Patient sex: M
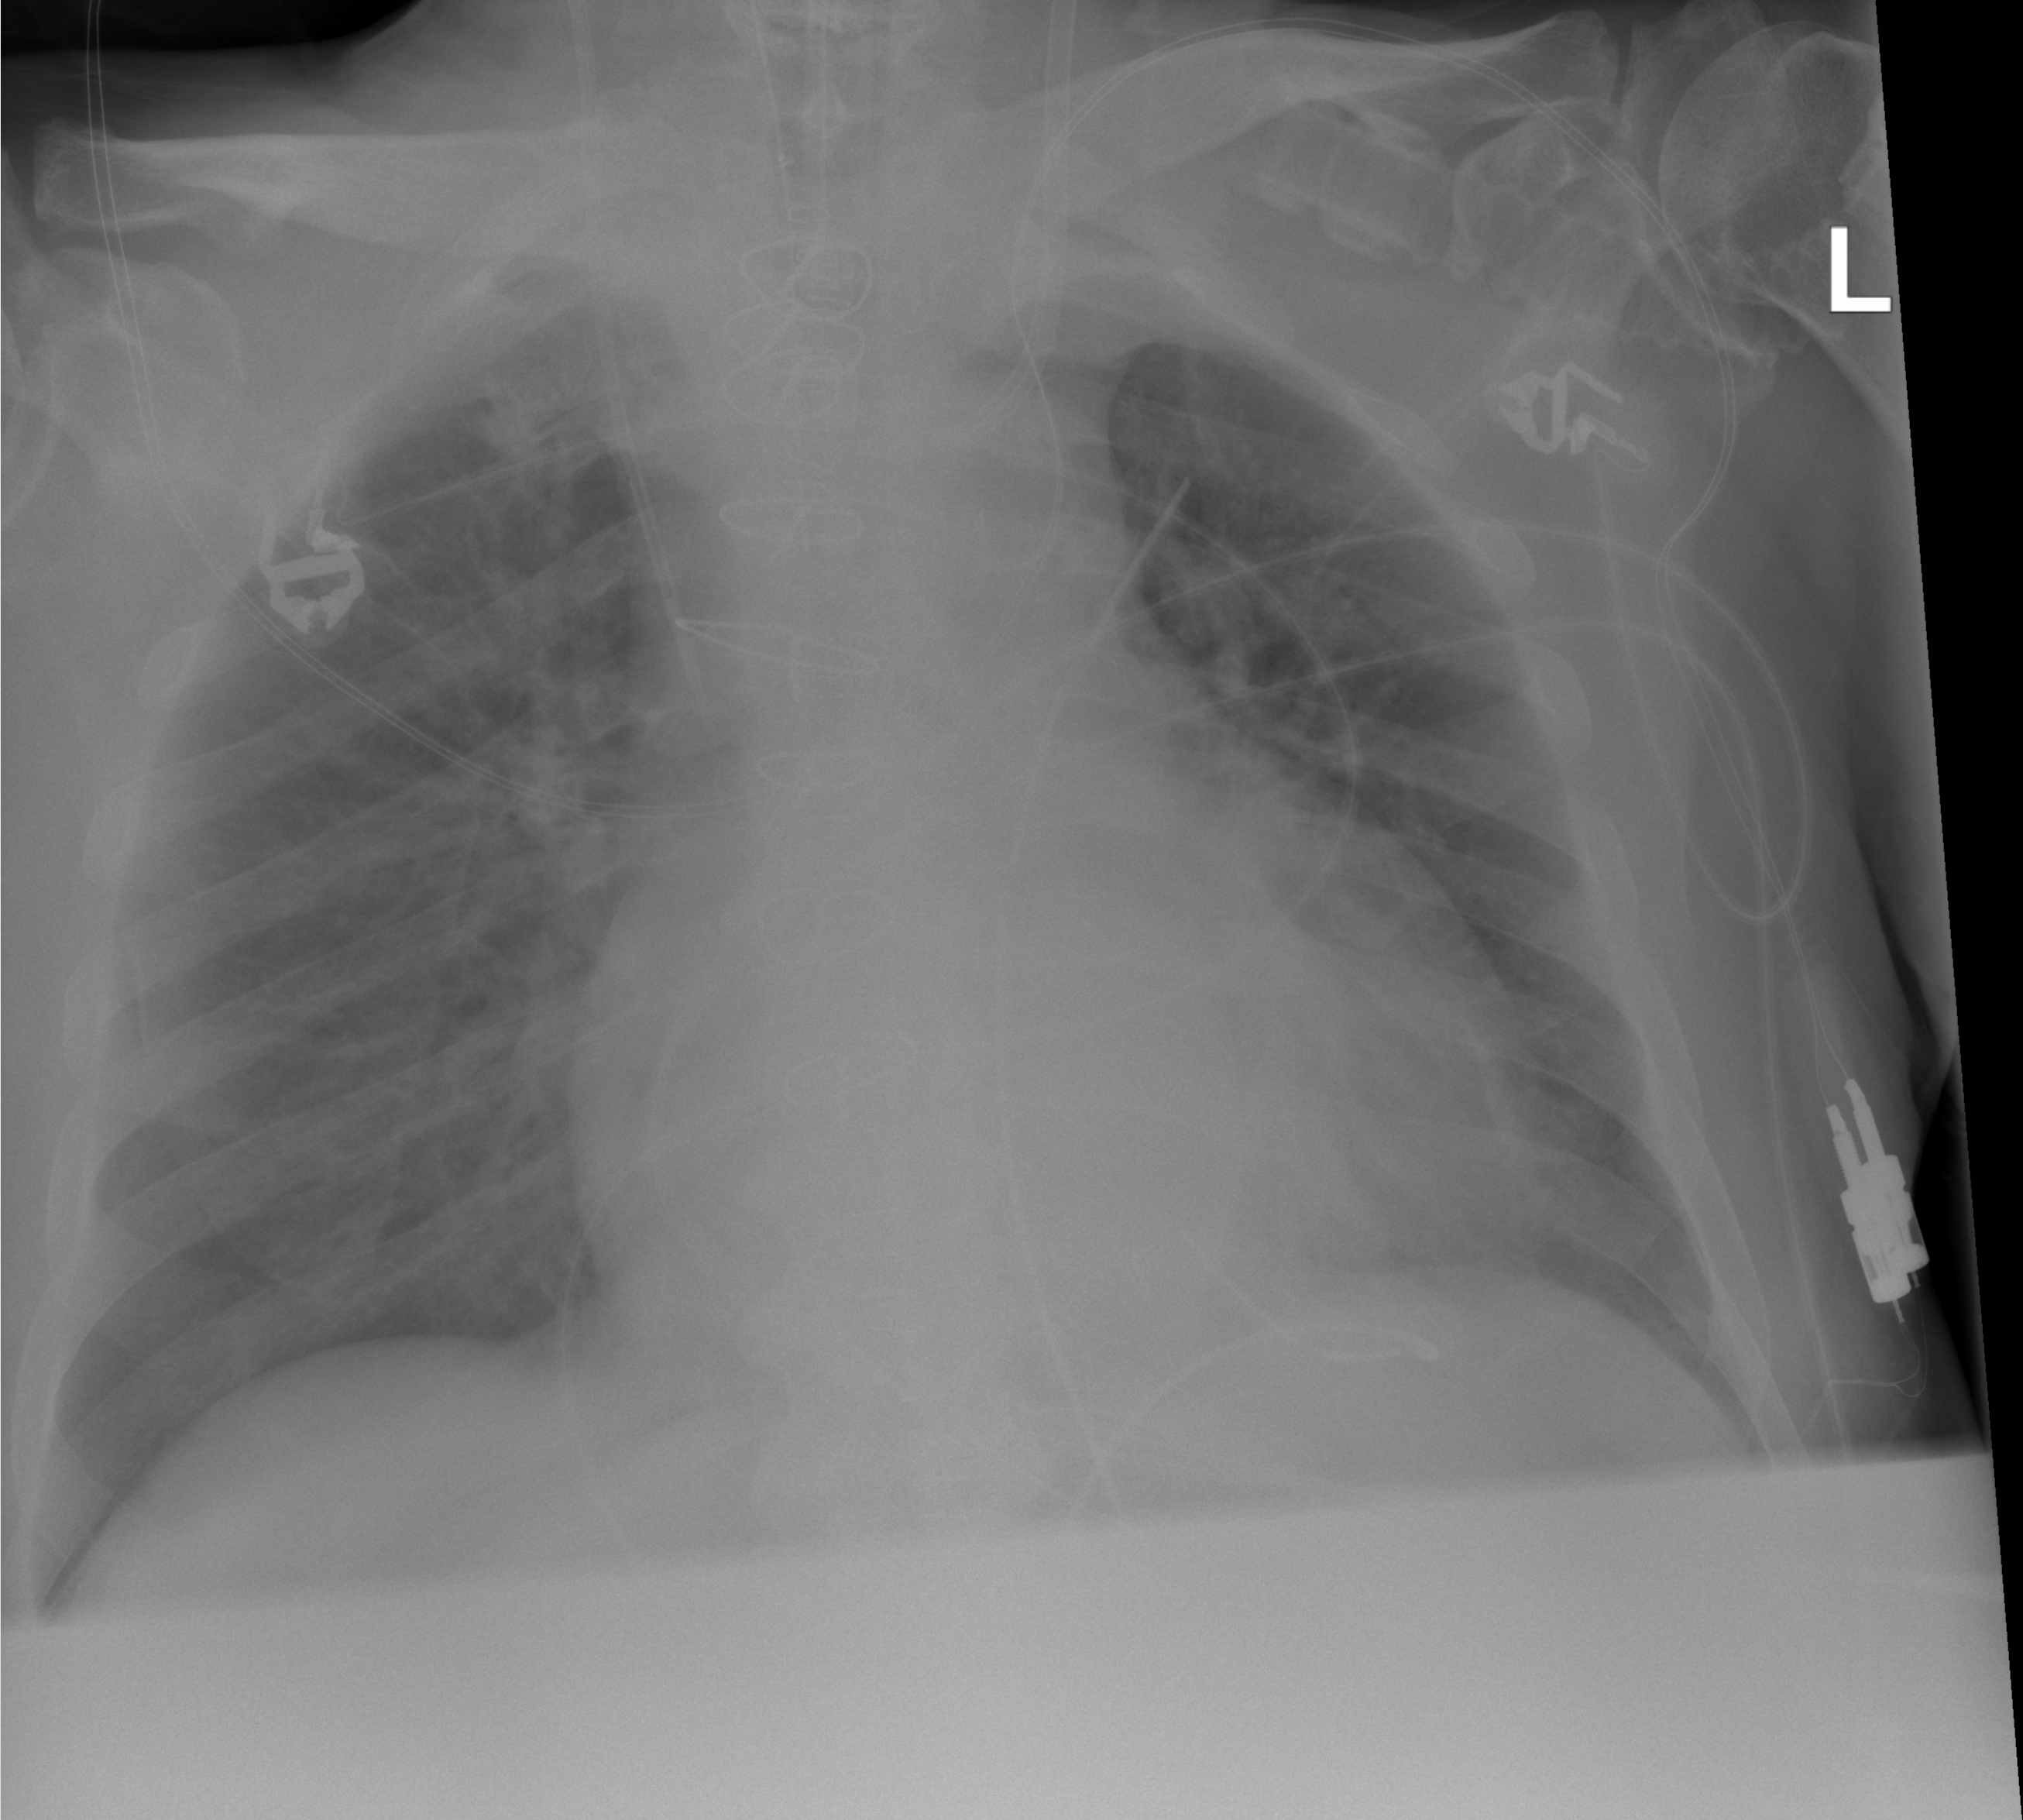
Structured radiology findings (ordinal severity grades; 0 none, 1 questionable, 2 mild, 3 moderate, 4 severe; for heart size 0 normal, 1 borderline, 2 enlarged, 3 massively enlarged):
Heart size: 2
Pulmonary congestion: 2
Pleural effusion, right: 0
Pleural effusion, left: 0
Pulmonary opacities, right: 2
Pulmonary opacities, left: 0
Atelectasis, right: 2
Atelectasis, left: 0